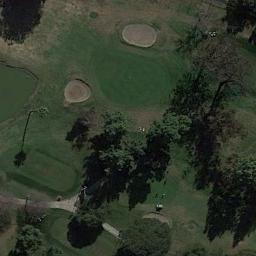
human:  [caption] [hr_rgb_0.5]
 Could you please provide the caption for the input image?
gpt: There are a few bunkers and a few paths on the large green lawn on the golf course and many trees .

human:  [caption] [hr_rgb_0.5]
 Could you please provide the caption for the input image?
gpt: A lot of trees are beside the golf course .

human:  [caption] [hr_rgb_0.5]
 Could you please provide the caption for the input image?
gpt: There are three bunkers and a winding road in this area .

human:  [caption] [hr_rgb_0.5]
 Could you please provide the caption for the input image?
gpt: The golf course has some putting greens, Barrier trees and two sandpits .

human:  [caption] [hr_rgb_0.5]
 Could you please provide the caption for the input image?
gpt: There are two bunkers and some trees on the golf course .